Question: I would like to create a plot like this:

I have already created a dual bar plot but was wondering what the best way to approach the above plot
My plotting code:
'''
ggplot(Data, aes(x=factor(Bin), y=Count)) +
geom_bar(colour = "black", stat = "identity", position = position_dodge()) +
scale_fill_manual(values=c("#999999", "#000000"))
'''
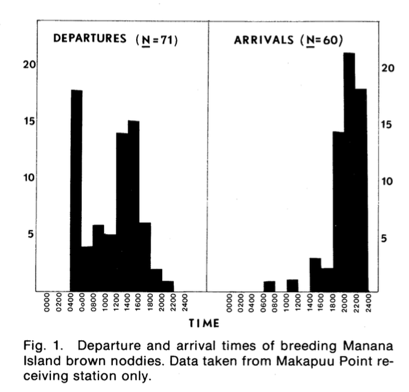
Answer: To plot two plots (or more) in one figure, you can use the facet_grid function in ggplot2 (<URL>. extra input can for example decide whether your scales of your axes are changing with every graph or the same for every graph.
In your case, something like this would be how it works:
'''
ggplot(Data, aes(x=factor(Bin), y=Count)) +
geom_bar(colour = "black", stat = "identity", position = position_dodge()) +
scale_fill_manual(values=c("#999999", "#000000")) +
facet_grid(.~variable, scales = "fixed")
'''
The last line of code does the work.